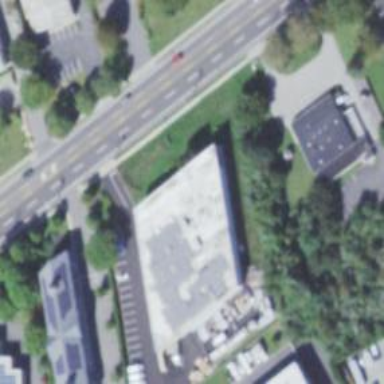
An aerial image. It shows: Electrical shop housed in building.